Interaction volume radius: 5 \u00c5
Interaction volume height: 30 \u00c5
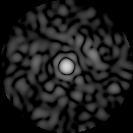
Disorder parameter: 0.8296